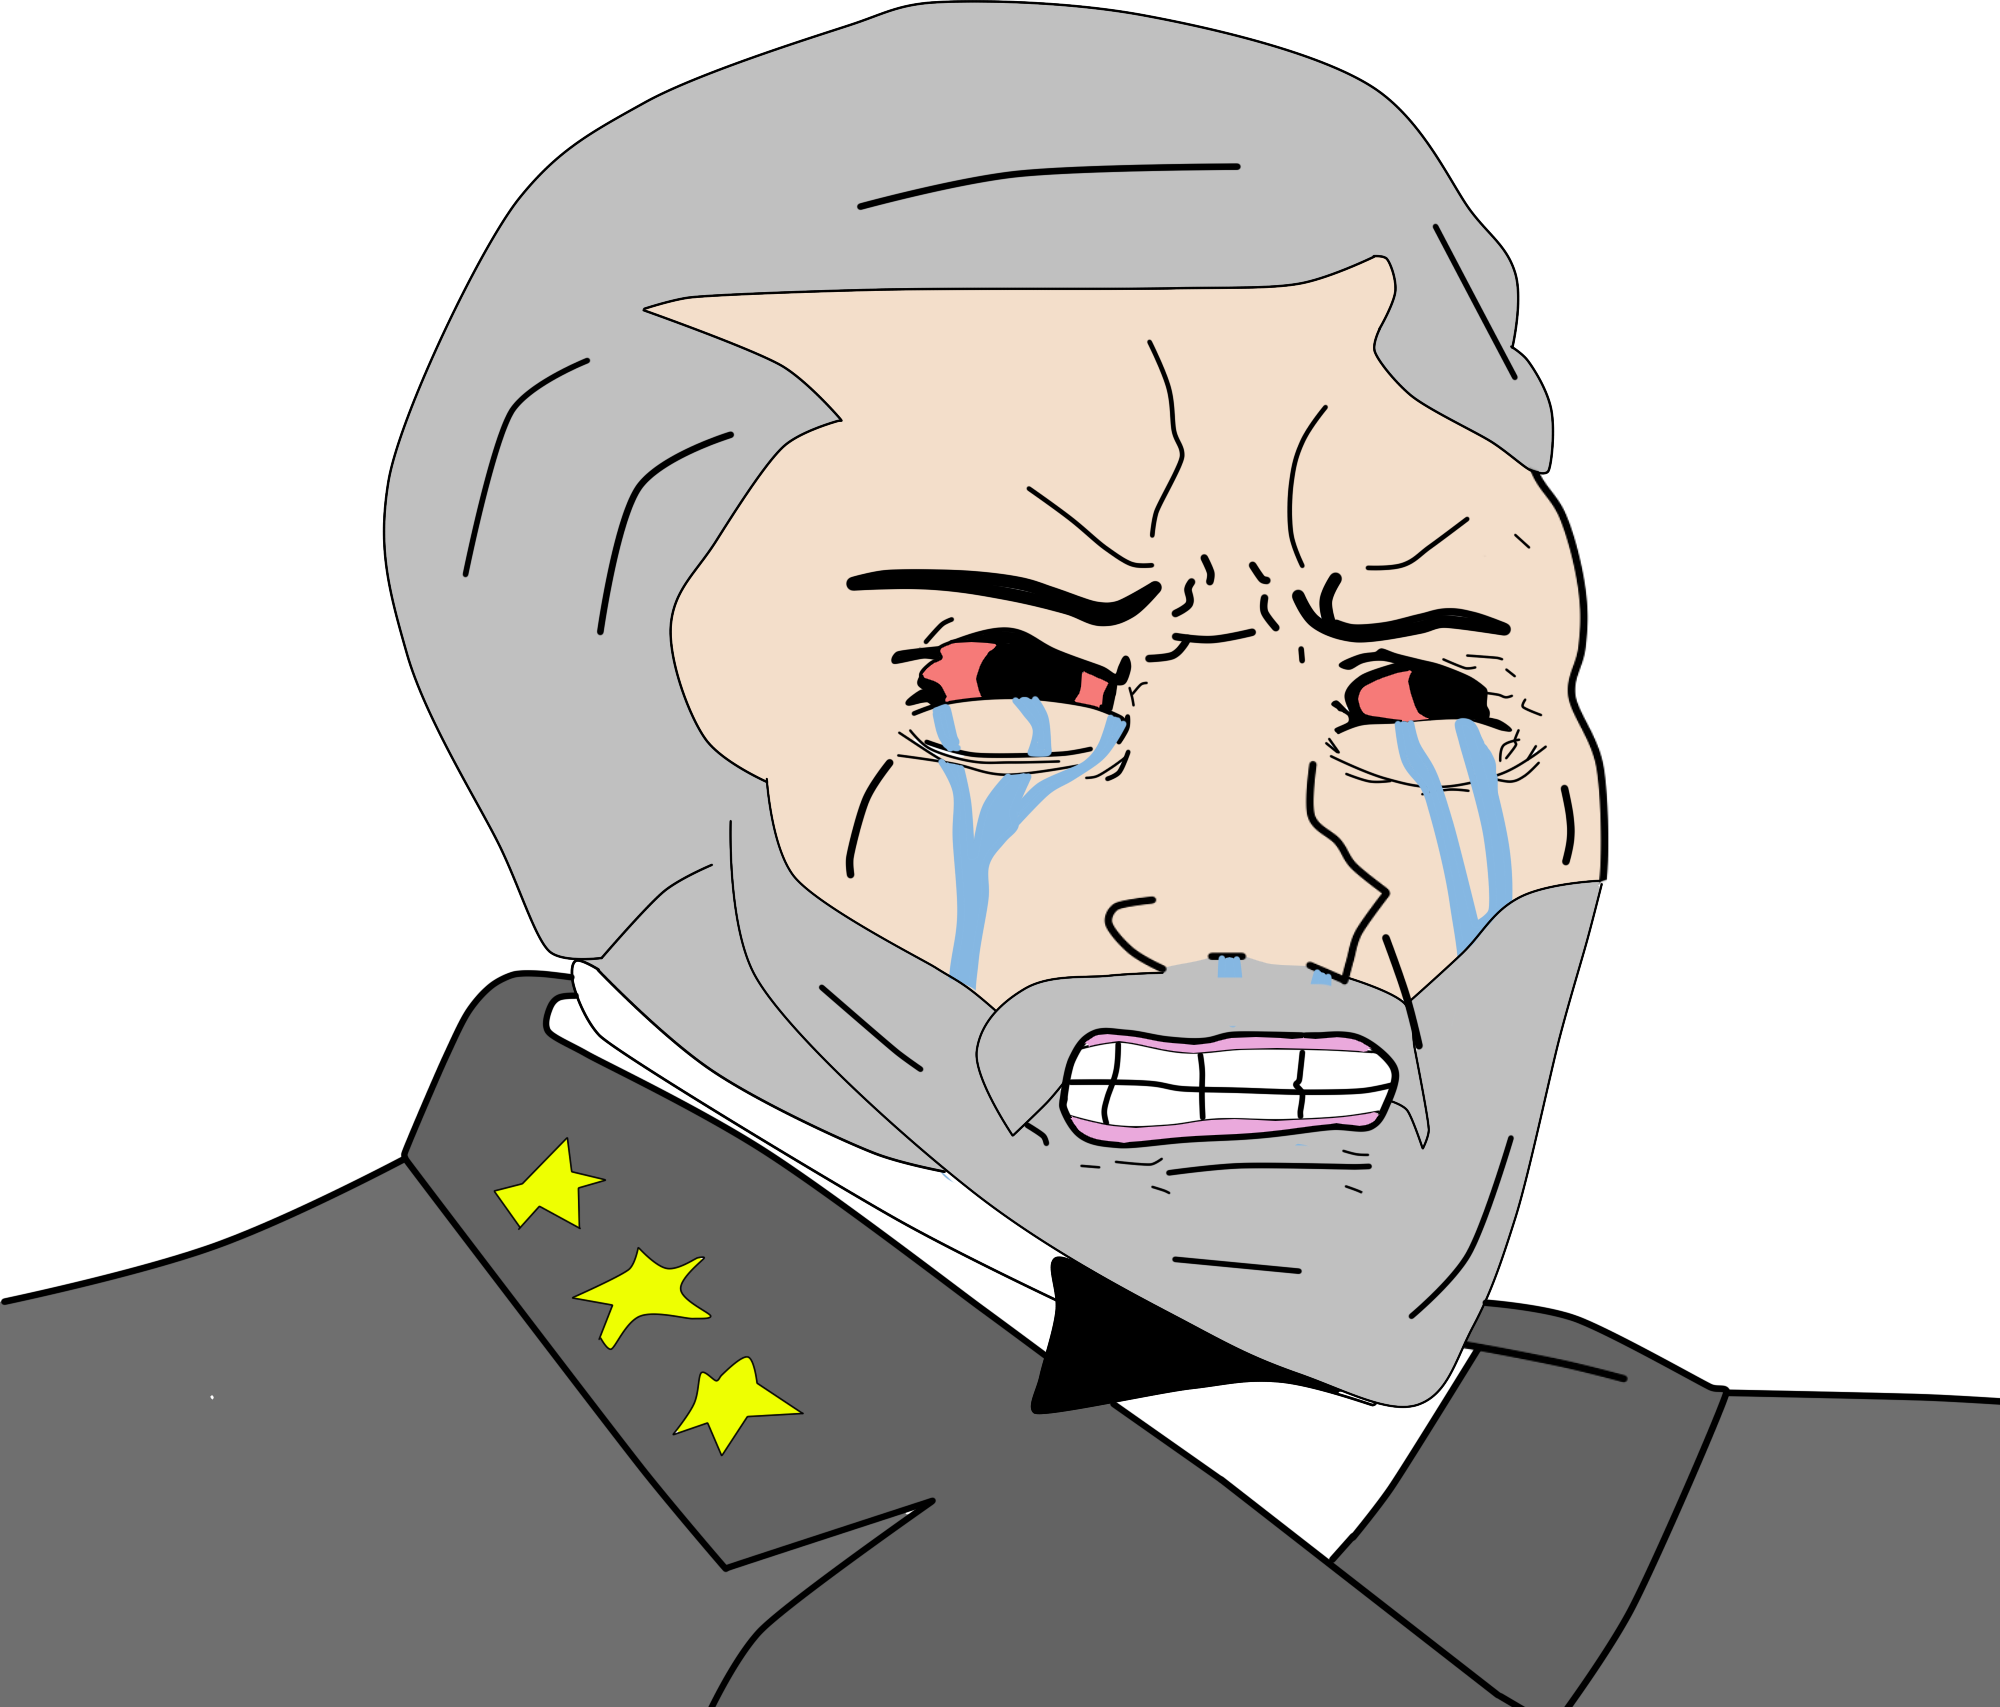
Label: 5_Crying_Wojak